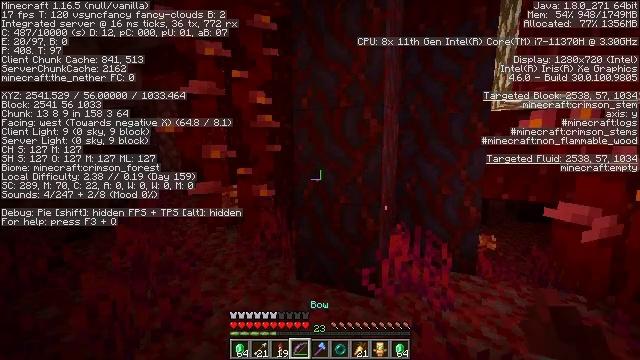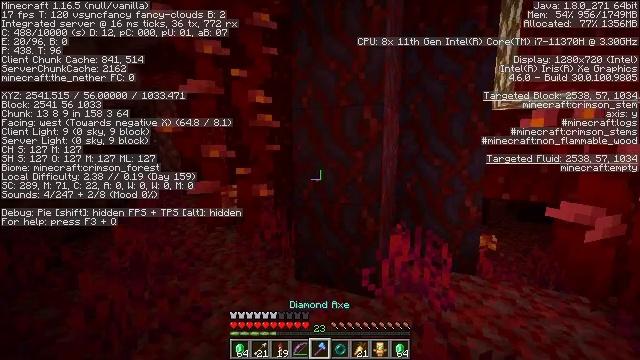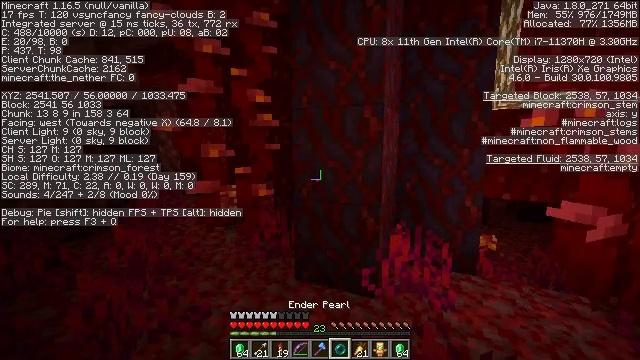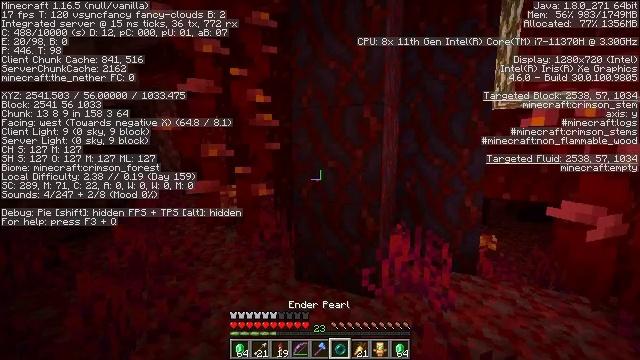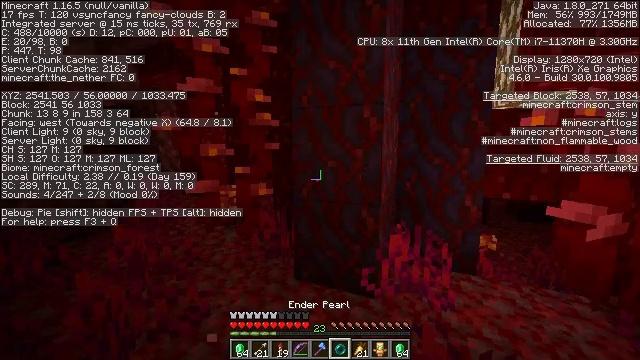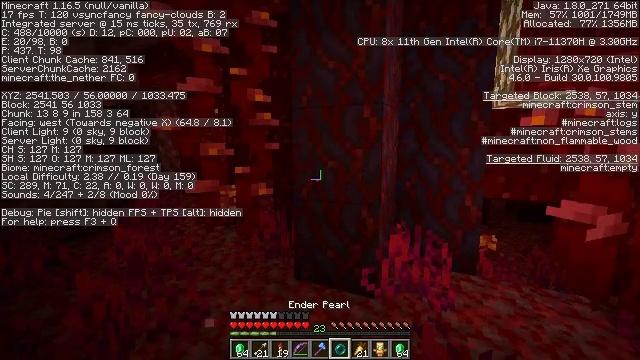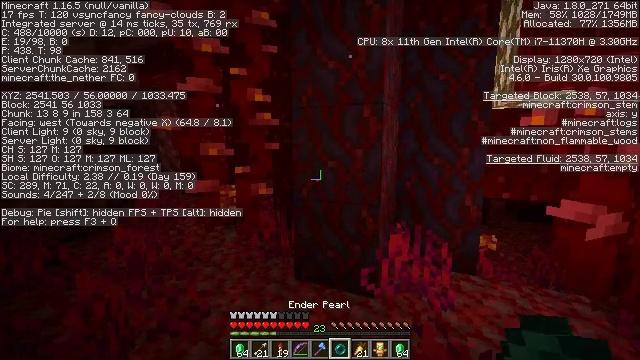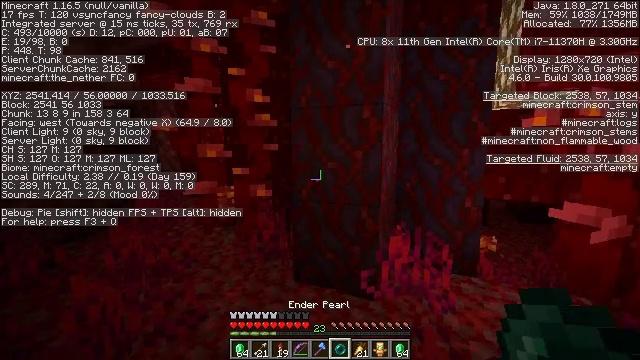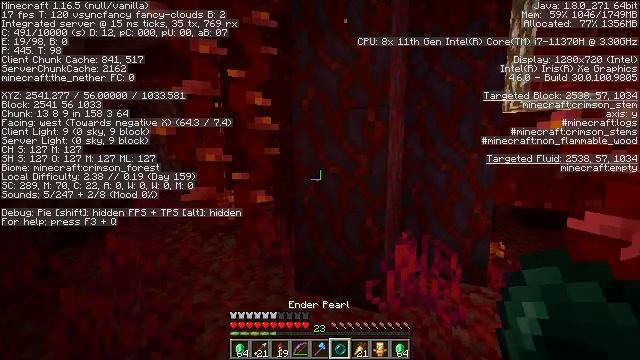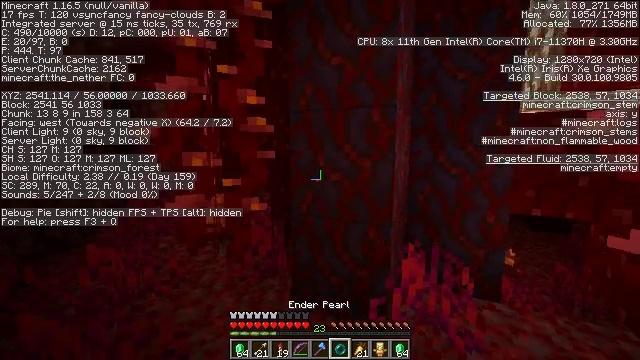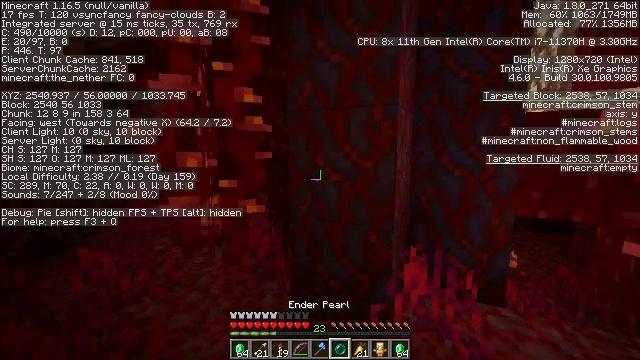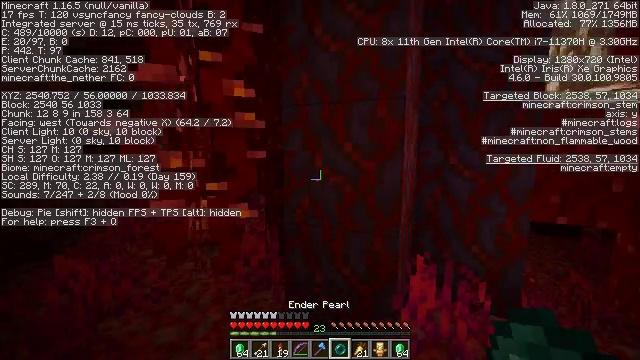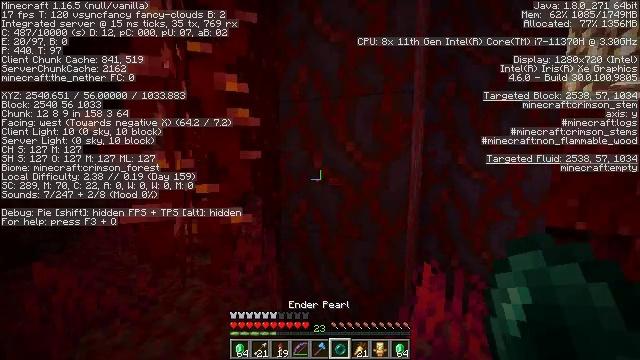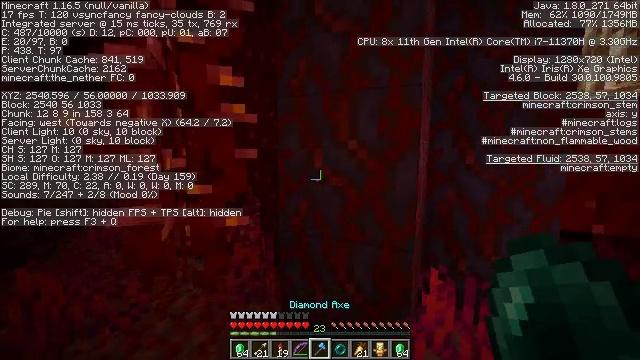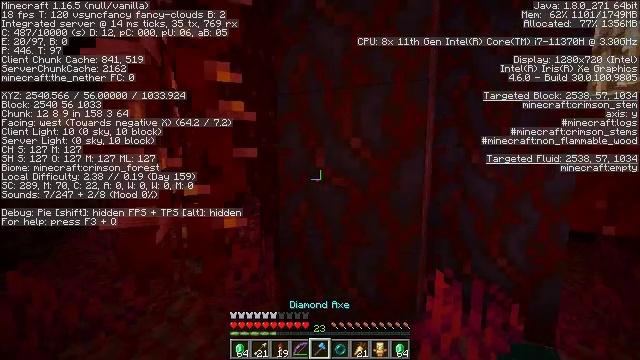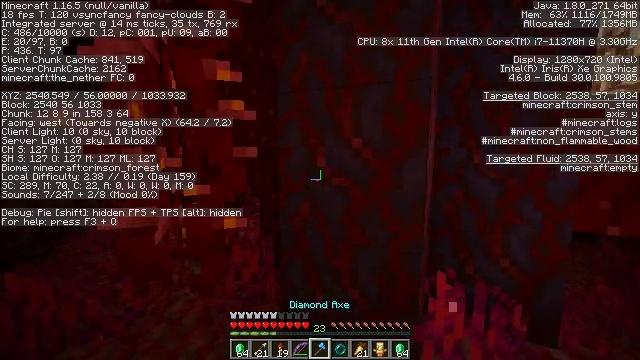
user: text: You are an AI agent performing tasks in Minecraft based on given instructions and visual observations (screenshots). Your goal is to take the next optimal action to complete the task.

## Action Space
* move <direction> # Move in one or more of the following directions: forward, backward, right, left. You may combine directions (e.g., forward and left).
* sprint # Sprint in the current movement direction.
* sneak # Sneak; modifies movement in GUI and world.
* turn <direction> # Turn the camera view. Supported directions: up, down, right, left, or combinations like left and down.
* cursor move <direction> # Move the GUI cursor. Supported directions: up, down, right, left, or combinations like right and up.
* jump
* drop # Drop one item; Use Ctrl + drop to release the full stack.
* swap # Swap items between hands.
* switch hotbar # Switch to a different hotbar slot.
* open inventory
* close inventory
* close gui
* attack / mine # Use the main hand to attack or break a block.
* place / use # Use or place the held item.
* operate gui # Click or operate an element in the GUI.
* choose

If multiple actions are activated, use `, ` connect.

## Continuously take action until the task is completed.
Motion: motion action
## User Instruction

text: Break the crimson stem to collect it.
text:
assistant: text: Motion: no_op
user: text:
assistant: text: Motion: no_op
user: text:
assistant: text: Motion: no_op
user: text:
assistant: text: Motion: no_op
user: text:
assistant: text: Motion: no_op
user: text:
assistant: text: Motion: no_op
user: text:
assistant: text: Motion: move forward
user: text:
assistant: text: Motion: move forward
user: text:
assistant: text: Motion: move forward
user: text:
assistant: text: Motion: move forward
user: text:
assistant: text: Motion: move forward
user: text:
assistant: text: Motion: no_op
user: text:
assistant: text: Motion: no_op
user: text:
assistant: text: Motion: no_op
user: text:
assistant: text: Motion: no_op
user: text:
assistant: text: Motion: turn right
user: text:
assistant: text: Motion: turn right
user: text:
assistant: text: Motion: turn right
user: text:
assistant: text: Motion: attack / mine
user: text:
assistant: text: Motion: attack / mine
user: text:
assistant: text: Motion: attack / mine
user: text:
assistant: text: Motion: move forward, attack / mine
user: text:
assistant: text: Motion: move forward, attack / mine
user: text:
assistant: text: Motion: move forward, turn down, attack / mine
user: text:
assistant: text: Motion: move forward, turn down, attack / mine
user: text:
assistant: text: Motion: turn left and down
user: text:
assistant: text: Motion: turn down, attack / mine
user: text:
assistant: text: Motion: turn down, attack / mine
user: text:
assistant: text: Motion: attack / mine
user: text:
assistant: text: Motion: attack / mine